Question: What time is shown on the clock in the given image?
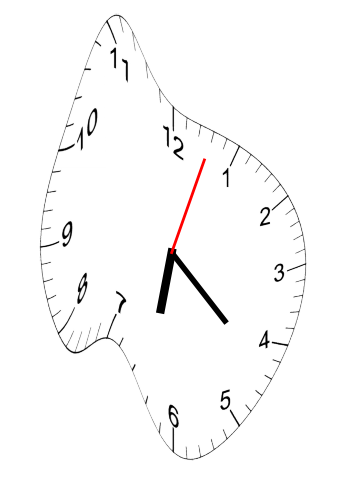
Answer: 06:22:03